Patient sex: F
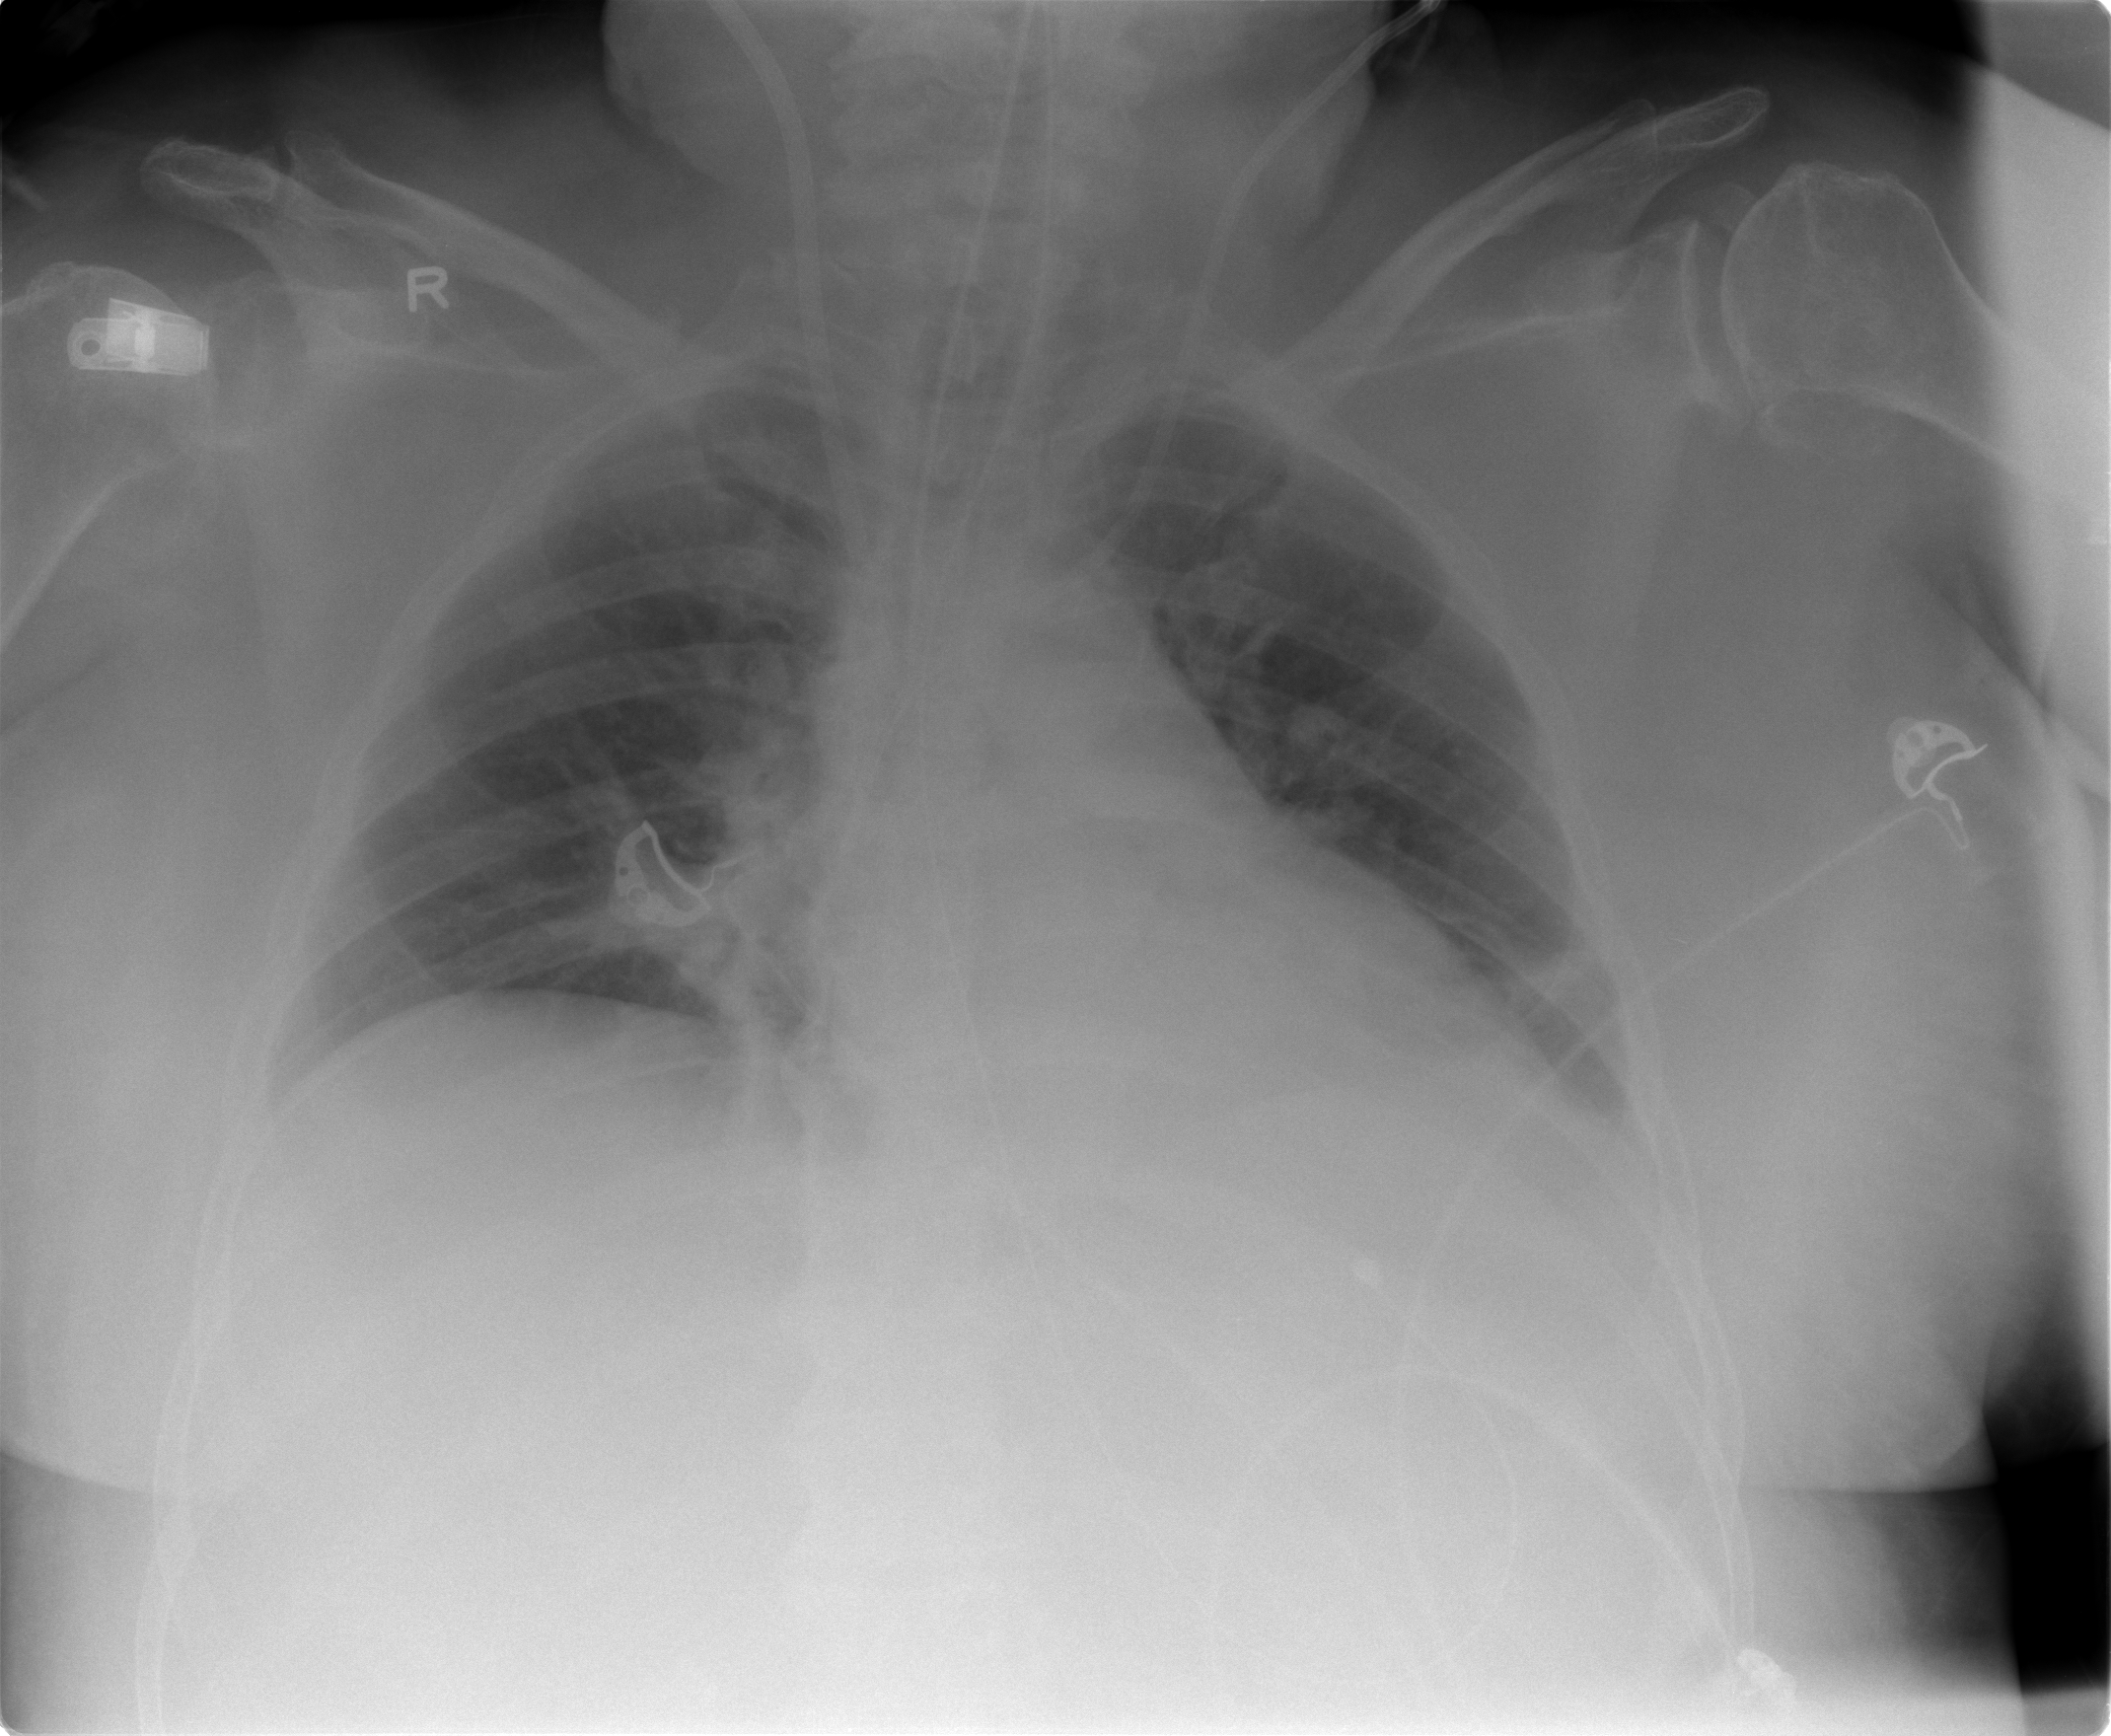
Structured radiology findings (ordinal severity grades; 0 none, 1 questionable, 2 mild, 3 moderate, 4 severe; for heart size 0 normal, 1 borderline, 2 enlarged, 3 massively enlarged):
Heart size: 1
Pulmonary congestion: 2
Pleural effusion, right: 0
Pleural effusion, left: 2
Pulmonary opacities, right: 1
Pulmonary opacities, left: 1
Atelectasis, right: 2
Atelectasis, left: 2